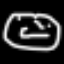
Label: clock